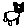
Label: cat